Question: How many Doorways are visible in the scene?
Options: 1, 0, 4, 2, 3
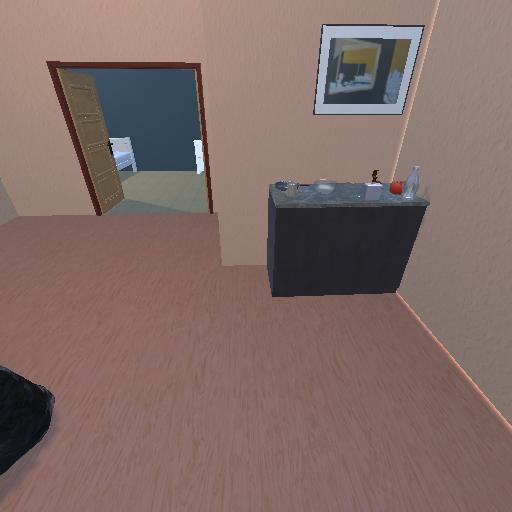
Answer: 1